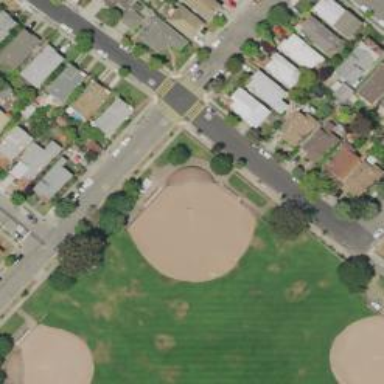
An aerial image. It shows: Infield in baseball field.